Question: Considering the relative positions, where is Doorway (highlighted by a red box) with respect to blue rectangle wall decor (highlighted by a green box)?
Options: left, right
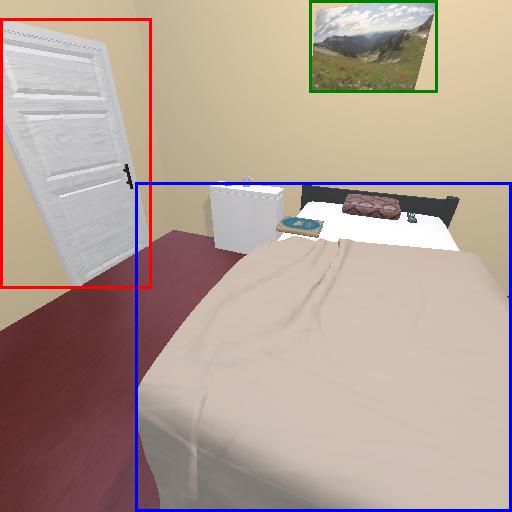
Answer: left